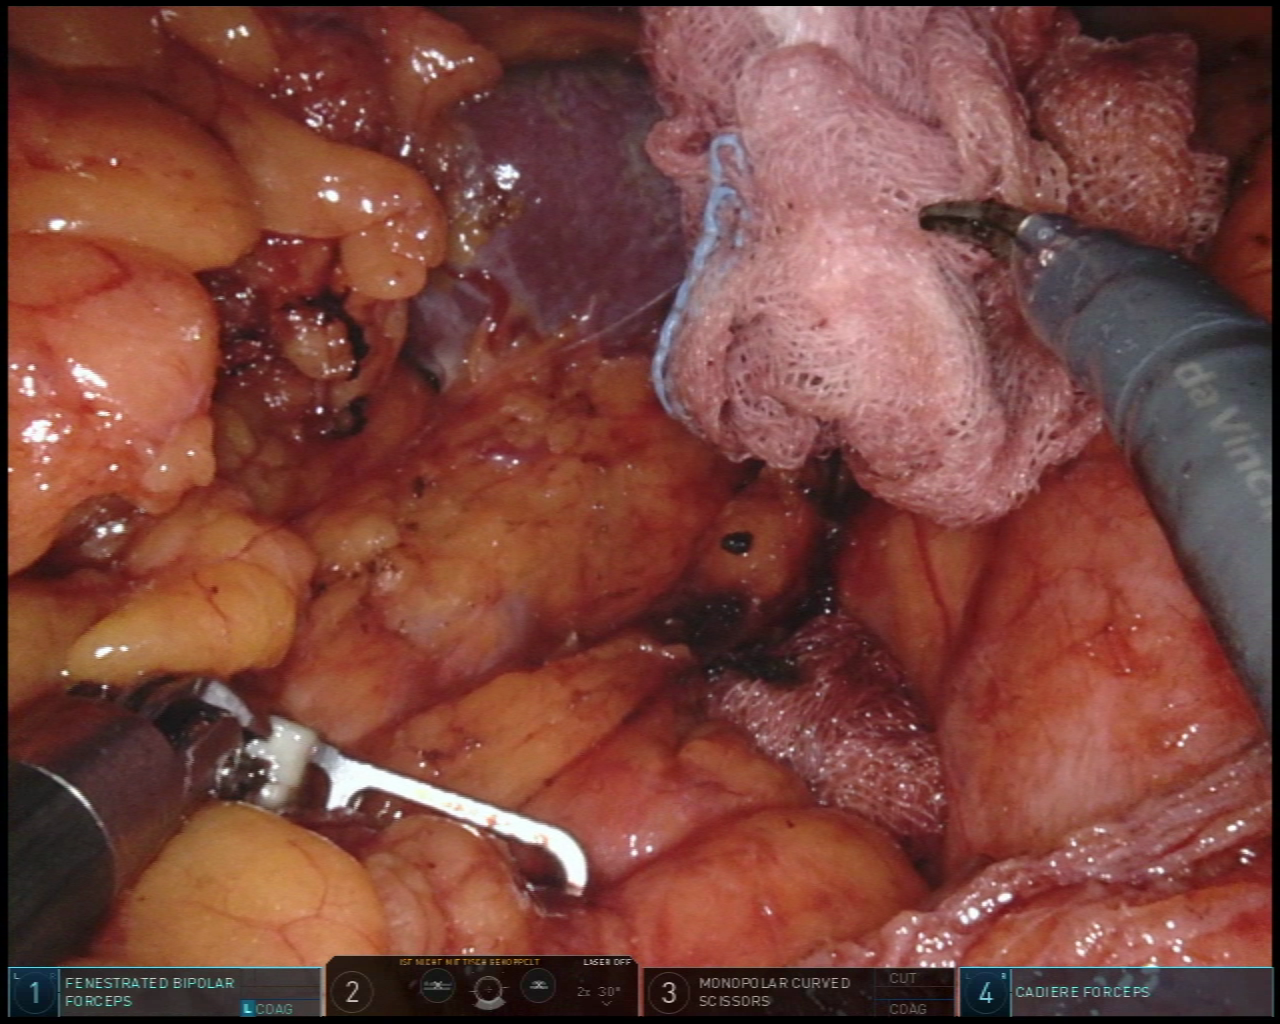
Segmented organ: spleen
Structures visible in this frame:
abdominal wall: no
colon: no
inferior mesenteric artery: no
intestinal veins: no
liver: no
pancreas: no
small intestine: no
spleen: yes
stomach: no
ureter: no
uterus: no
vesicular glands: no